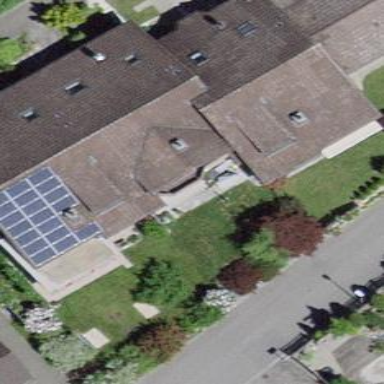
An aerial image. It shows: Terrace building with roof made of roof tiles.